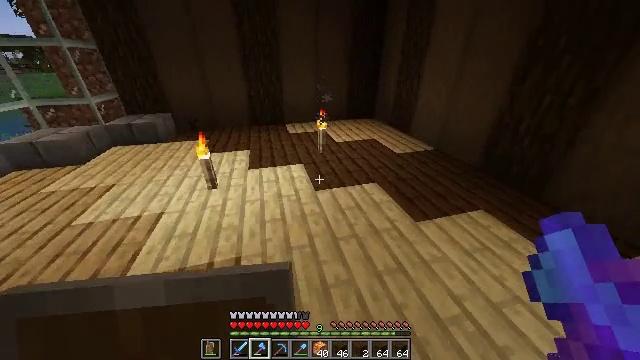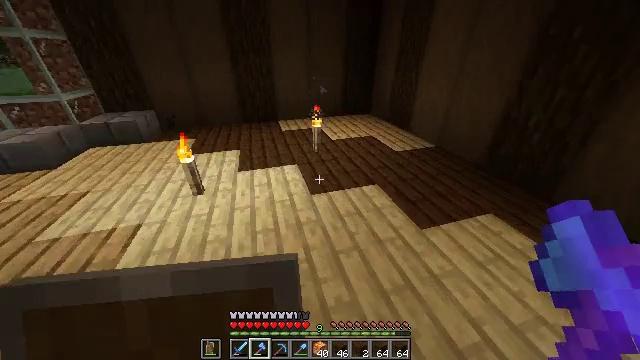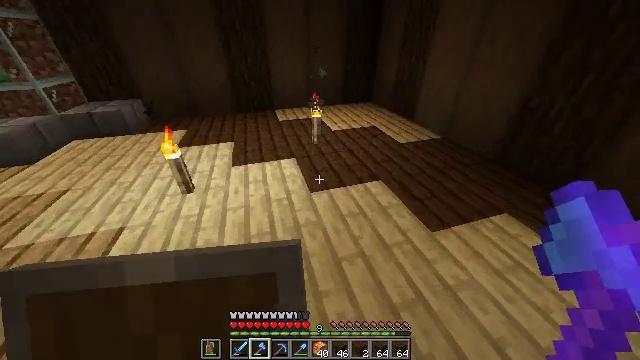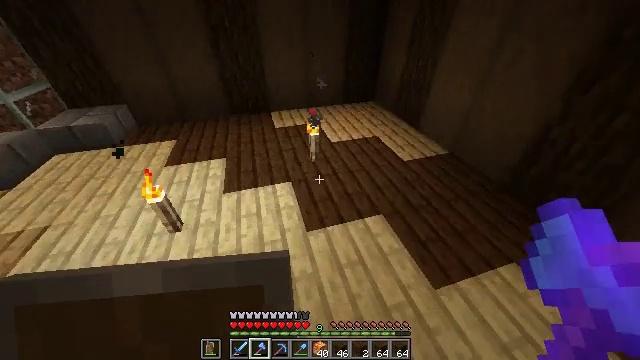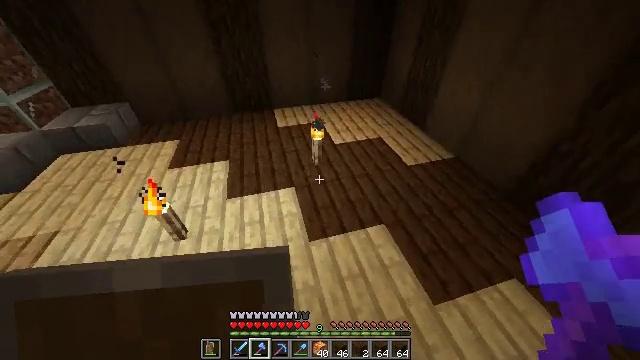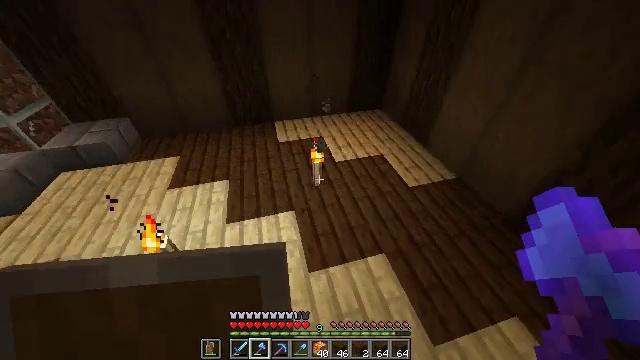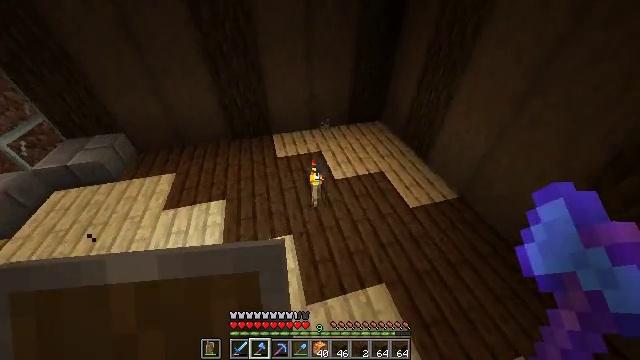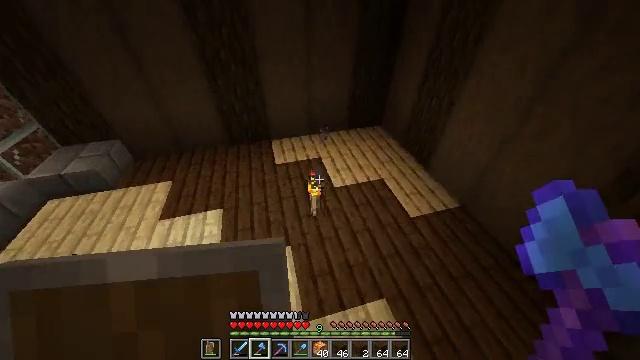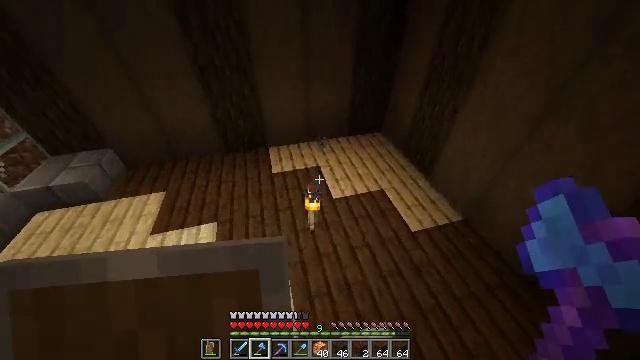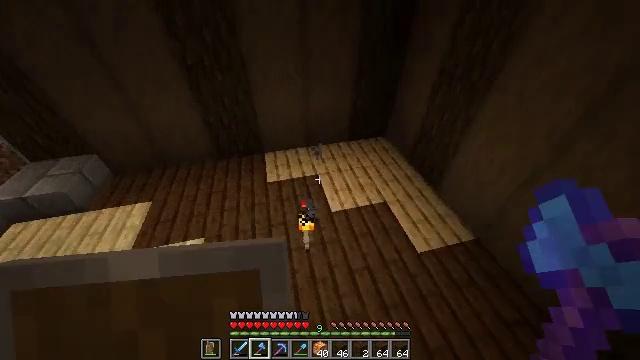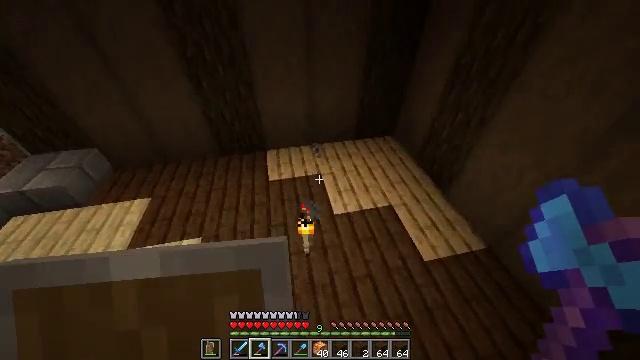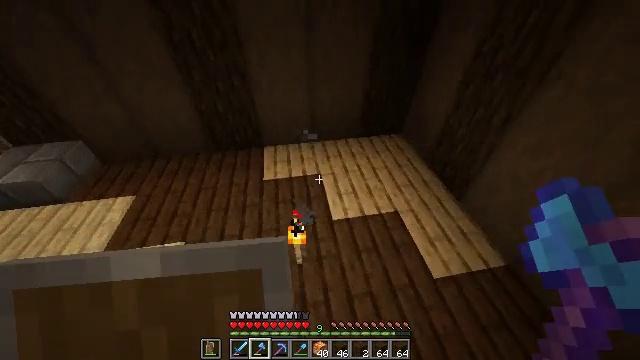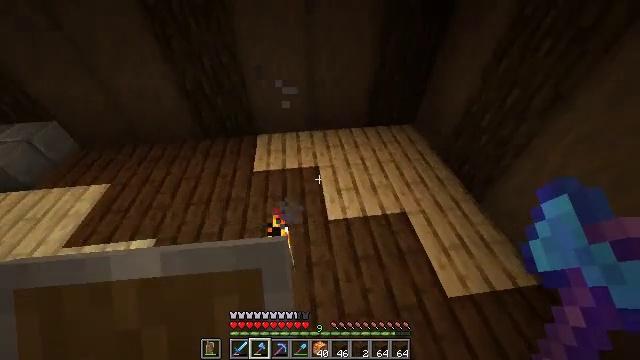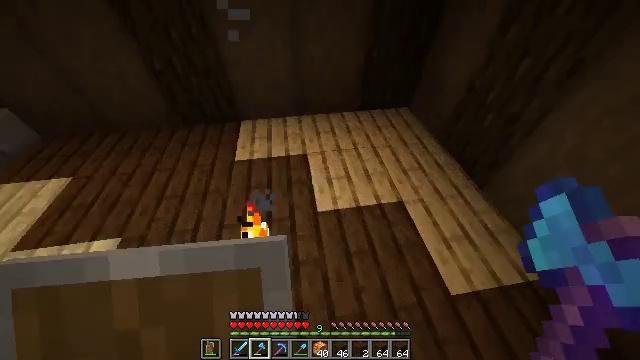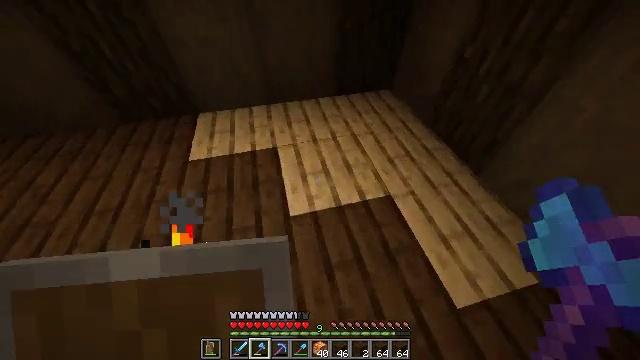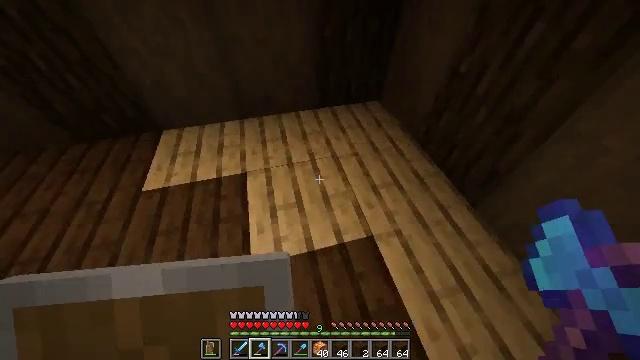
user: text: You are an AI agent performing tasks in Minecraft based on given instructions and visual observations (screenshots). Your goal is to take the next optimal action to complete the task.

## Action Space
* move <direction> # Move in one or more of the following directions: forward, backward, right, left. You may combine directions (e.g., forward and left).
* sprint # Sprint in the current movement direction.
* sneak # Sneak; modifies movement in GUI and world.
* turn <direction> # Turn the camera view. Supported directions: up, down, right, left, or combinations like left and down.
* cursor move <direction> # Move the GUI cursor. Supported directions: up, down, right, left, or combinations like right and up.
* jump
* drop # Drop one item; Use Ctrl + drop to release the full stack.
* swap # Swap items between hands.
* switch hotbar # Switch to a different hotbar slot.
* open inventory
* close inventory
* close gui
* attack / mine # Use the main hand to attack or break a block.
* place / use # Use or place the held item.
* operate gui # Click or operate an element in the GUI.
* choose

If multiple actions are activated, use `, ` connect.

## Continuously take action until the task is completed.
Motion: motion action
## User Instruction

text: Retrieve oak planks from the wooden block.
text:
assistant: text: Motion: move forward, turn right and down
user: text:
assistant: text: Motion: move forward, turn down
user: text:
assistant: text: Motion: move forward, turn down, jump
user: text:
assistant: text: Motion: move forward, turn left and down, jump
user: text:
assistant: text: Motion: move forward, jump
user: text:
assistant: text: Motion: move forward and move right, jump
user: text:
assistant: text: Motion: move forward and move right, jump
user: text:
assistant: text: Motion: move forward and move right
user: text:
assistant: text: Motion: move forward and move right, turn left
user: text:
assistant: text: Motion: move forward and move right, turn left
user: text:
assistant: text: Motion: move forward and move right, turn left
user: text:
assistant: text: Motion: move forward and move right, turn left and down
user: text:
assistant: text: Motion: move forward and move right, turn right and down
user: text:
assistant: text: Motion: move forward and move right, turn right and down
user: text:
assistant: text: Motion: move forward and move right
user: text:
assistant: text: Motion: move forward and move right
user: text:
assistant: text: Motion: move forward and move right, turn left and down
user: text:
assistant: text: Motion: move forward and move right, turn left and down
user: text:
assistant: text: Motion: move forward and move right, turn left and down
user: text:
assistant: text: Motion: turn left
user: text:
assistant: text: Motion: turn left
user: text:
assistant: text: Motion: turn left
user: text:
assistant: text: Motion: no_op
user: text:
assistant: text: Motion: no_op
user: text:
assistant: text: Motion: turn left and up
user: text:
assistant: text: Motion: no_op
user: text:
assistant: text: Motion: no_op
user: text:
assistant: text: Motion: turn right
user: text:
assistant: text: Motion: no_op
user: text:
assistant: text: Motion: no_op